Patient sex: M
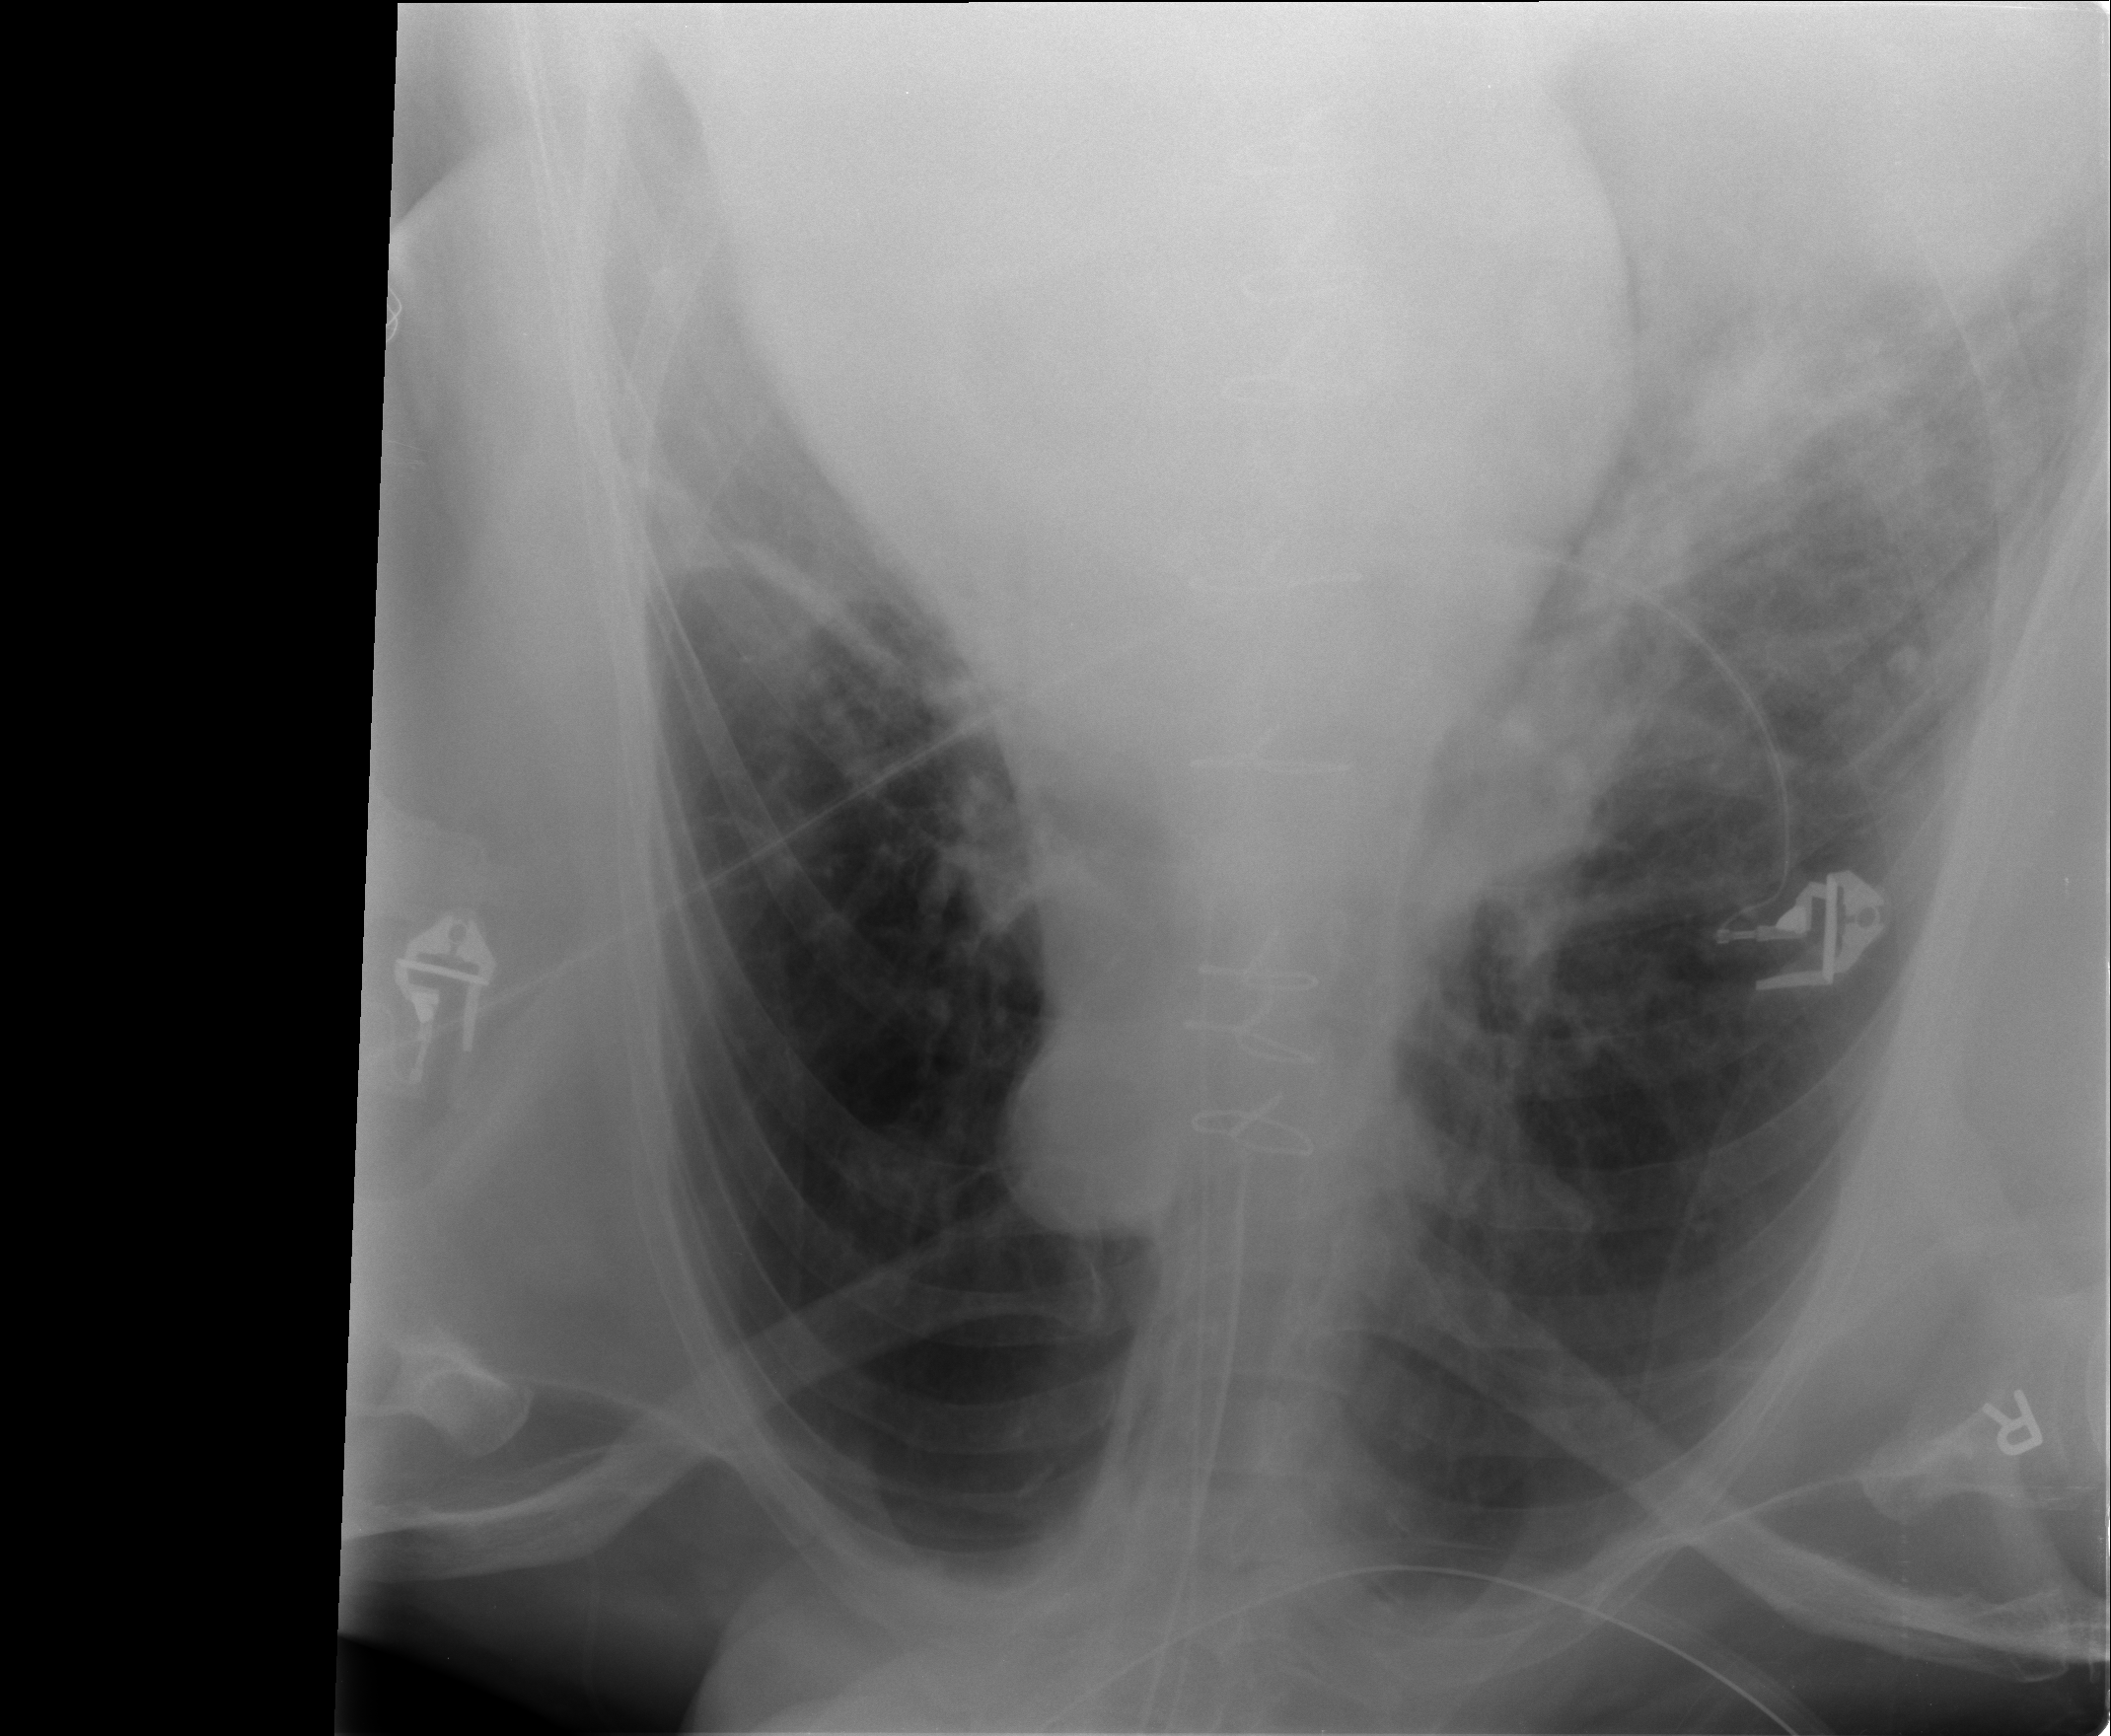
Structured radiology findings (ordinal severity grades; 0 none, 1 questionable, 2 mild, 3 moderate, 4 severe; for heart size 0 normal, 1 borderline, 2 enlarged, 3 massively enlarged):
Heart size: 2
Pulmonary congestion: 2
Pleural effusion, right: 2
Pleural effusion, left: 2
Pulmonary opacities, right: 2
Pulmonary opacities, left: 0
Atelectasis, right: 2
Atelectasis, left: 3